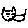
Label: cat